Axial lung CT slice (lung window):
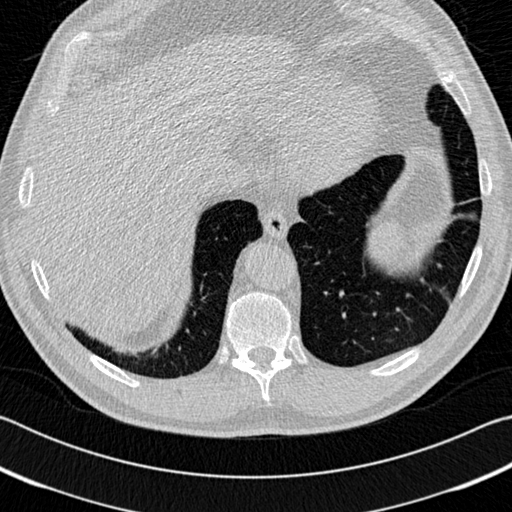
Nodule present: no